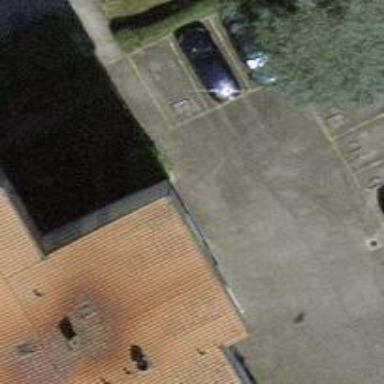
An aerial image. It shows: Parking aisle designated as service road.